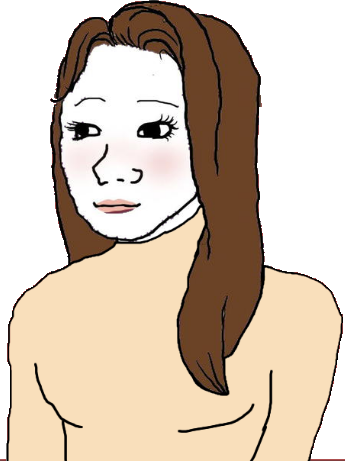
Label: 5_Trad_Wife